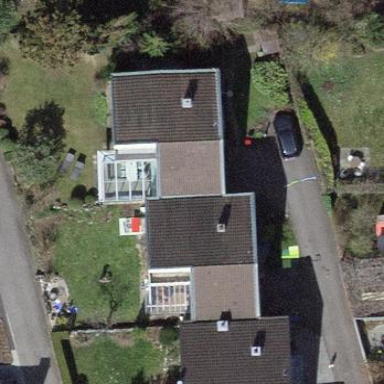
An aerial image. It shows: Residential building.